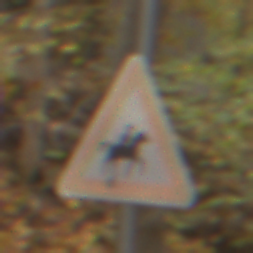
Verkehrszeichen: ReiterLinks
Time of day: MorningAfternoon
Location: Outdoor (Nature)
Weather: Overcast
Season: Autumn
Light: Natural